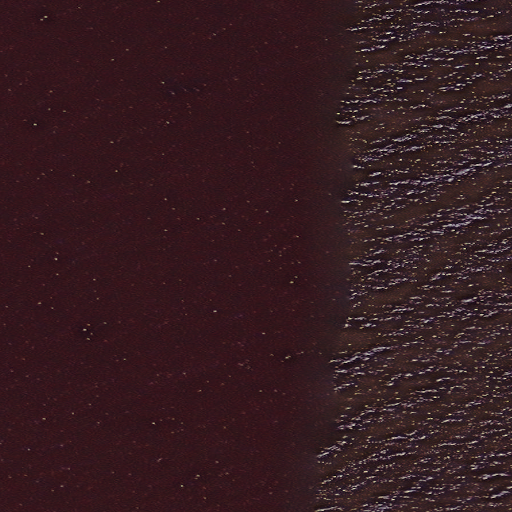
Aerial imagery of island in Alaska named Dusk Islands containing only unknown